Question: I am having some problems getting Eclipse to honour a test-scoped Maven dependency - it is showing up on the build path and messing with eclipse's compilation / javadoc resolution.
### An example with Java EE libs
I have been using the 'javaee-api-6.0' library to compile my Java EE application against.
However, for unit testing purposes, I wanted to have access to more than just the api - I needed an implementation. So I included the embedded glassfish libs with a test scope like so:
'''
<repositories>
<repository>
<id>glassfish-extras-repository</id>
<url>http://download.java.net/maven/glassfish/org/glassfish/extras</url>
</repository>
</repositories>
<dependencies>
<dependency>
<groupId>org.glassfish.extras</groupId>
<artifactId>glassfish-embedded-all</artifactId>
<version>3.1.1</version>
<scope>test</scope>
</dependency>
<dependency>
<groupId>javax</groupId>
<artifactId>javaee-api</artifactId>
<version>6.0</version>
<scope>compile</scope>
<type>jar</type>
</dependency>
</dependencies>
'''
### Works as expected with Maven
From my understanding, because of the '<scope>test</scope>' of the glassfish dependency, it will not be included in the regular 'compile' phase.
Because both dependencies would be included in the 'test-compile' phase, I was sure to place the glassfish dependency before the javaee-api dependency so that the former would be used in preference to the latter when compiling the test classes. And so, when using just Maven to build, this configuration is not a problem.
### Does not work as expected within Eclipse
However, when using m2e and Eclipse, the glassfish dependency is listed in my build path:

Because the glassfish dependency is listed before the java-ee-api dependency, it appears that Eclipse is using the wrong lib (glassfish, instead of the java-ee-api) to validate / compile / look up javadocs. (Actually, I am not 100% sure that compilation is using the wrong lib - it depends on whether under the hood Eclipse is using Maven to perform the compilation used when validating code, and I don't know if it is or not - but the javadoc lookup is definitely referencing the wrong lib)
### The Question
How can I stop Eclipse from using the glassfish lib except for when running unit tests? I want to ensure my compilation / javadoc lookups are ocurring on the api, not a particular implementation of that api.
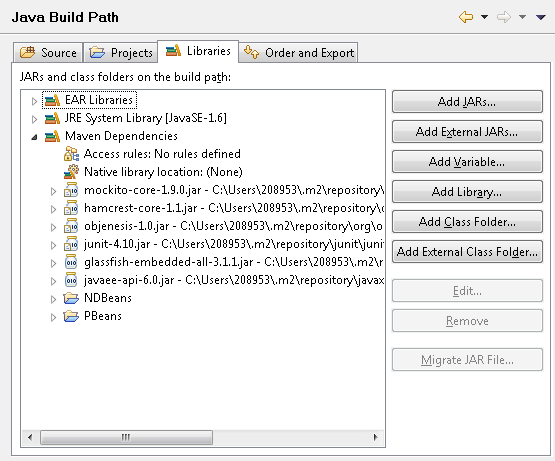
Answer: It's been a while since I first posted this question, but:
> How can I stop Eclipse from using the glassfish lib except for when running unit tests?
You can't. Eclipse is tied to the concept of one build path per project and m2e/m2e-wtp cannot (or will not) overcome this limitation, as described in the following bug:
<URL>
## Update 08-June-2016
With the release of JEE7, the 'javaee-api' jar file <URL>. This means it can be used in tests, and I need not specify the 'glassfish-embedded-all' jar file before it in the pom file.
So now that eclipse is pulling source and javadoc from the right jar file (ie 'javaee-api' and not 'glassfish-embedded-all') I don't care as much that the test-scoped 'glassfish-embedded-all' is still on the classpath in Eclipse.
It's not a solution to the question I originally proposed, but it a solution to the underlying problem I was experiencing at the time. Perhaps it'll help someone else, too.